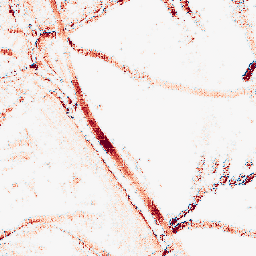
Category: morphological
Decomposition family: morphological_rect
Decomposition parameters: operation: opening
width: 10
height: 10
Upsampling method: regularized
Upsampling parameters: scale: 2
lambda_reg: 0.1
Upsampling scale: 2